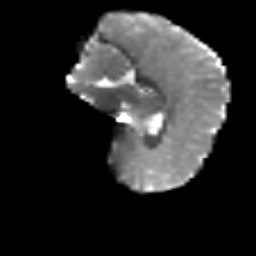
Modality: T2w
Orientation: sagittal
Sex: male
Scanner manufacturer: siemens
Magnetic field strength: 3 T
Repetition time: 5 s
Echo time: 0.071 s